Question: OK so if i want to create a new project i drag and drop a folder onto the sidebar, after which the contents show up in the sidebar.
My question is, is there any way to hide the root folder (as indicated)?

To clarify, I dont want to have to go inside the 'Wordpress' folder and add the substructure manually to create a project (ctrl+a , drag drop). I just want to be able to drag and drop the root directory (Wordpress in this case) and have it add all subfolders / files without it showing the root Wordpress Folder.
I just find it annoying for example, if i wanted to get into wp-admin the possibility of misclicking and collapsing the entire directory.
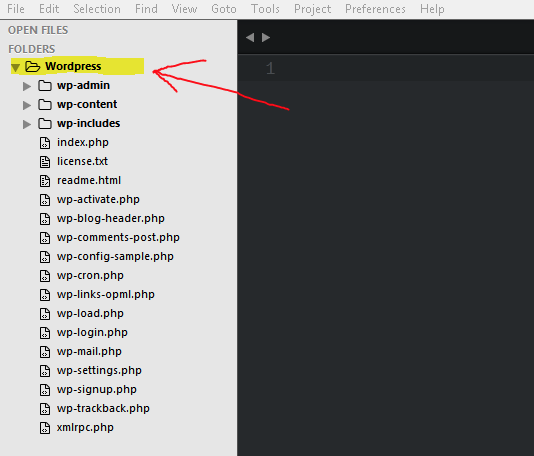
Answer: No, there is no way to do this. The base folder is the base folder, and is the container which holds all its files and subfolders. If you remove it, you have no way of identifying where the contents are located. If you want quick access to one of the subfolders, just add it to your project.
Additionally, with the latest releases of ST3, mis-clicking the wrong folder is no longer an issue, as Sublime remembers all the open subfolders, and the entire chain will be restored just like it was if you clicked again.